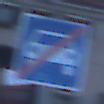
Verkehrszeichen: EndeKraftfahrstrasse
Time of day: Dawn
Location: Outdoor (Urban)
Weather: PartlyCloudy
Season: NotSpecified
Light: Natural